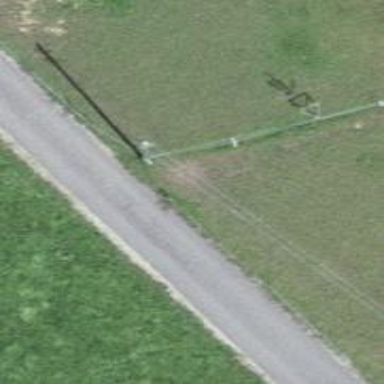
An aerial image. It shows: Minor power line.